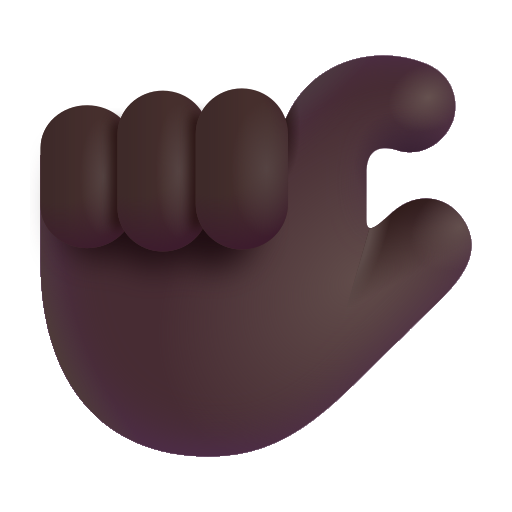
pinching hand color dark